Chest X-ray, PA view. Patient: 46 years old, sex F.
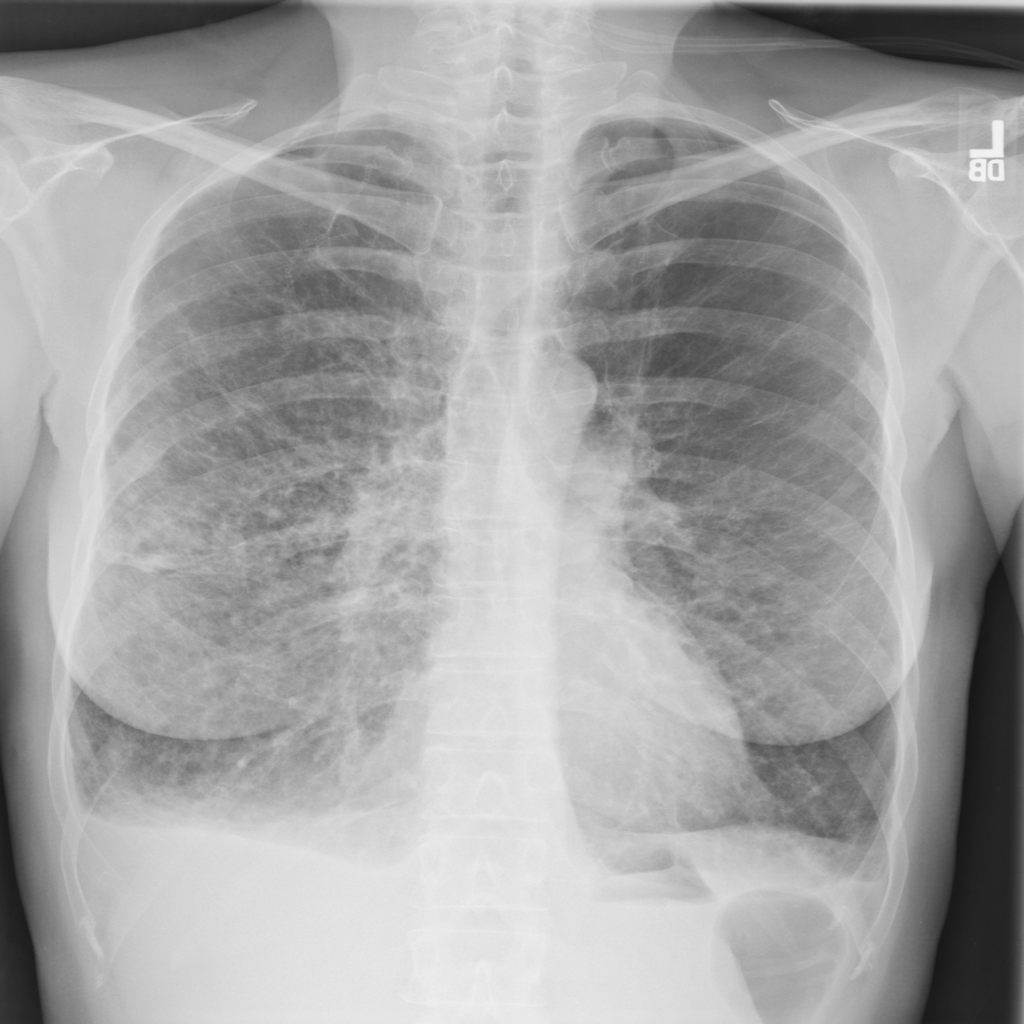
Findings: Effusion